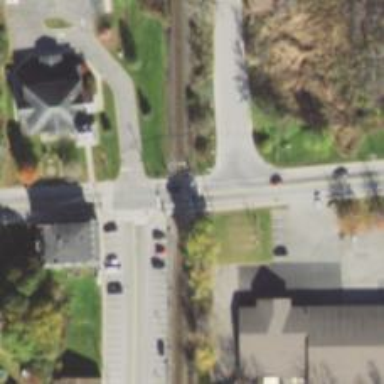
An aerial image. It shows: Level railway crossing with lights and barriers.